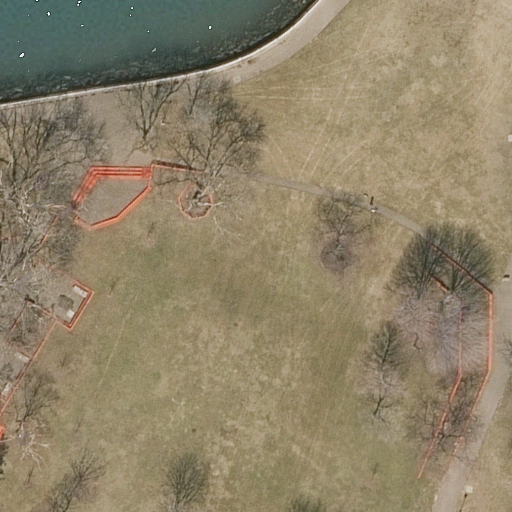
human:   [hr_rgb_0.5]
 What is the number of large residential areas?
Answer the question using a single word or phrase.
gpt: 1

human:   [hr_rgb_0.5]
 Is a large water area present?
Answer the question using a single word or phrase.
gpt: yes

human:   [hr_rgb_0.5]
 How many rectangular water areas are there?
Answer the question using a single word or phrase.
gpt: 1

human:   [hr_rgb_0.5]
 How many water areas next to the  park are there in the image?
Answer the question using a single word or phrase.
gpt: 1

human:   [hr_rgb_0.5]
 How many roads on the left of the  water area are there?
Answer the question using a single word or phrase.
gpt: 1

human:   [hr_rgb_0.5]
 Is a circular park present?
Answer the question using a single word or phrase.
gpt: no

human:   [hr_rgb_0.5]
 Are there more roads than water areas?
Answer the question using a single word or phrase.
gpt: yes

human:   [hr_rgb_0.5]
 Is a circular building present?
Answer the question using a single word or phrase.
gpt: no

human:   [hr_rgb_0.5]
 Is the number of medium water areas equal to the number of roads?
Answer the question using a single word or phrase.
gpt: no

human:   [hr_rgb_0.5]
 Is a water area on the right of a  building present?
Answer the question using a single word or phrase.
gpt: no

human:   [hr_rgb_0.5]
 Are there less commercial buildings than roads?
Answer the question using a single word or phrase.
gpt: yes

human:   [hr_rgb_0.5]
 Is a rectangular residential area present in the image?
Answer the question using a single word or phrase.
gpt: no

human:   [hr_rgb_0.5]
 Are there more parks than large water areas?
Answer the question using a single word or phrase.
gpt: no

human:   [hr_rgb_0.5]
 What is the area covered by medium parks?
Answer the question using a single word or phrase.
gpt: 0m2

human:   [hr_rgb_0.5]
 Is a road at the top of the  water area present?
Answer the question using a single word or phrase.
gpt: no

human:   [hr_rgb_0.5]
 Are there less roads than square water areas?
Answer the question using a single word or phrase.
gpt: no

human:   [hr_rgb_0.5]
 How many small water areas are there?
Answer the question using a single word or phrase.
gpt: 0

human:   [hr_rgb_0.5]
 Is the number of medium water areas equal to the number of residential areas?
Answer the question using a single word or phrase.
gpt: no

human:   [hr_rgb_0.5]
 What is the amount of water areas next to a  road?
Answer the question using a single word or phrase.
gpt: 1

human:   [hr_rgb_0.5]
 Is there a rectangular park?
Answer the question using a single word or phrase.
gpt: no

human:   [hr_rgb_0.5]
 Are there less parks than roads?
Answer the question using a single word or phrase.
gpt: yes

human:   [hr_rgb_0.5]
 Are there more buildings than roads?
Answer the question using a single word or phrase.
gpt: no

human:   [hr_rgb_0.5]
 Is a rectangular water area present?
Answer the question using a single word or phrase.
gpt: yes

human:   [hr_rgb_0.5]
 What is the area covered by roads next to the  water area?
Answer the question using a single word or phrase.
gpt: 0m2

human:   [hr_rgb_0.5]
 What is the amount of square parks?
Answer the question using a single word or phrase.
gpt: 0

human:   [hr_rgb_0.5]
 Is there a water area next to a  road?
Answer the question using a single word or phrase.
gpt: yes

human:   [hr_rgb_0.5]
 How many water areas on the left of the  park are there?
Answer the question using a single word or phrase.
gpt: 1

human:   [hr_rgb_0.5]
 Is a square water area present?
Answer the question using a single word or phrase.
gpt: no

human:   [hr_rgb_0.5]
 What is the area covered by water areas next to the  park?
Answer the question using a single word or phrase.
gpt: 794m2

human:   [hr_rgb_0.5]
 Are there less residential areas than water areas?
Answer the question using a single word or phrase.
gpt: no

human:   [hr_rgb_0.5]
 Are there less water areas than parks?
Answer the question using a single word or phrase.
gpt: no

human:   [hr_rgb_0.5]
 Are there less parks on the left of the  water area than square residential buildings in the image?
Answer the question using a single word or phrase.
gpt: no

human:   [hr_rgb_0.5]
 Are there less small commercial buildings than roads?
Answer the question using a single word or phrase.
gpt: yes

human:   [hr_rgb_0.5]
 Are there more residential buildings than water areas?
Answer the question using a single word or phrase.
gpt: no

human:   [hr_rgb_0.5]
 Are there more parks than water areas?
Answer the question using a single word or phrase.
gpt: no

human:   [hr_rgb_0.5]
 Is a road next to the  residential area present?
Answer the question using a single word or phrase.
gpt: yes